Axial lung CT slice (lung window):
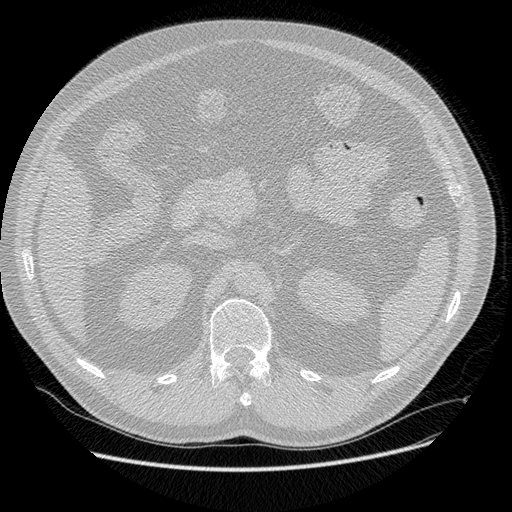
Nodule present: no